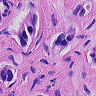
Metastatic tissue present: yes